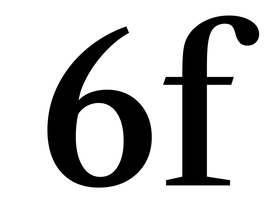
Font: LibreCaslonText_Medium